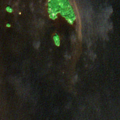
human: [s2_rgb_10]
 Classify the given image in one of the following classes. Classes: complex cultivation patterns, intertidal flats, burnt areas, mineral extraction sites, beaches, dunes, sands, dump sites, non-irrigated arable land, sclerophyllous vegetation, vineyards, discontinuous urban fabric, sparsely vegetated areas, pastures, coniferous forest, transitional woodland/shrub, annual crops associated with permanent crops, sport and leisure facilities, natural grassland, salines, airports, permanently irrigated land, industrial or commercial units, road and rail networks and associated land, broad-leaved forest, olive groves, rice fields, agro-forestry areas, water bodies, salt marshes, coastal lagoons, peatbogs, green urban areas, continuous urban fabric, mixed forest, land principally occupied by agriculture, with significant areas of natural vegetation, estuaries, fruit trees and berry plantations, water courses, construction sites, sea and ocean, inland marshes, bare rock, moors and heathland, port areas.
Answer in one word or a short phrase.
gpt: water bodies